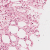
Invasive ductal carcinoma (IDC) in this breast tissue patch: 0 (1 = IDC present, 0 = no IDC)